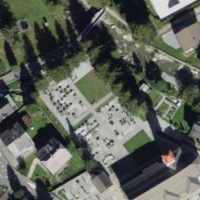
EUNIS habitat code: 54
Species observed at this site:
Eryngium alpinum